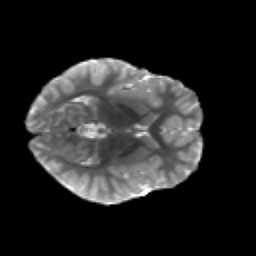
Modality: T2w
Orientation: axial
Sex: male
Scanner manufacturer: siemens
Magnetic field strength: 3 T
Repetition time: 5 s
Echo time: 0.071 s